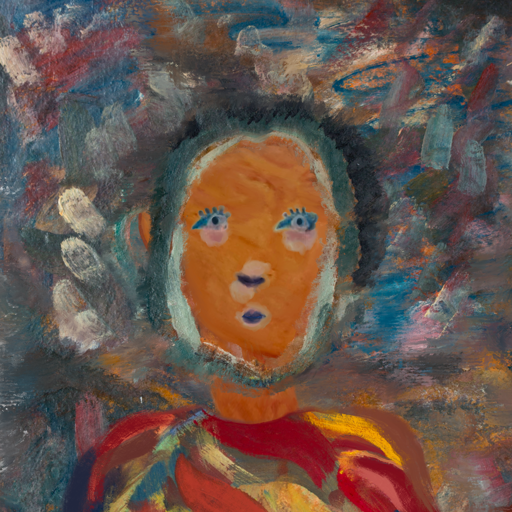
Background: Boggyland, Head And Neck Front: Pious_Lady, Face Front: Hill_Girl, Bust: Mother_And_Son_Son, Hair Front: Boggyland, Head Accessory: Blank, Second Necklace: Blank, Necklace: Blank, Baby: Blank